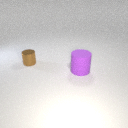
small brown metal cylinder behind large purple rubber cylinder